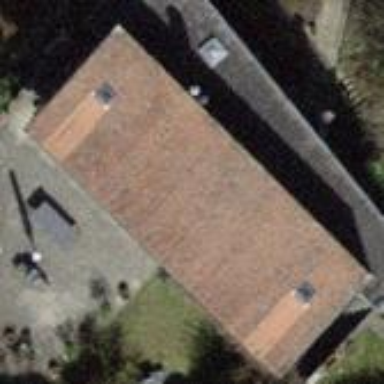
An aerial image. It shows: Detached building.